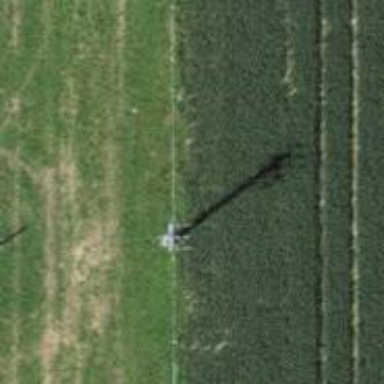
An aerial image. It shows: Termination pole with tower type.